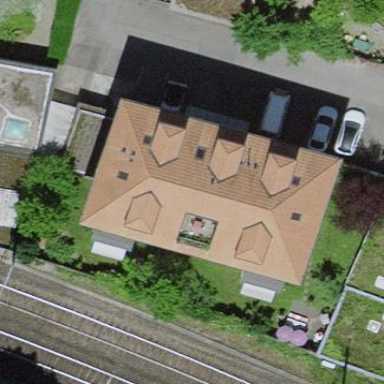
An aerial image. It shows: Building with hipped roof.